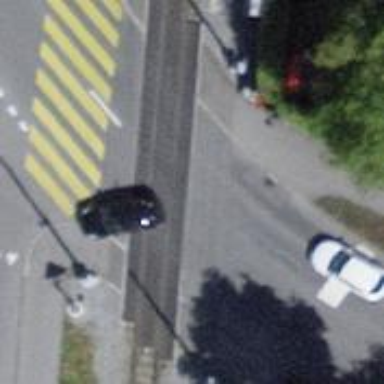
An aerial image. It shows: Level crossing with lights. The barriers at the crossing are of double half type.